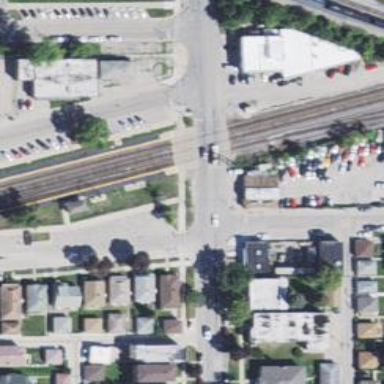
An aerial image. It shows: Railway level crossing.